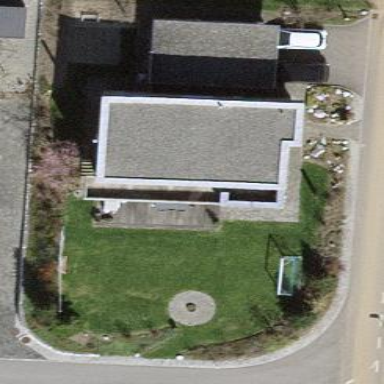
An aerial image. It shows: Detached building.